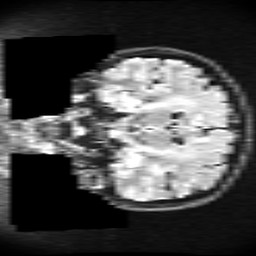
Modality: FLAIR
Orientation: coronal
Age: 30
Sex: female
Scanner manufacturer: ge
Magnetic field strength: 3 T
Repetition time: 11 s
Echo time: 0.1497 s